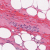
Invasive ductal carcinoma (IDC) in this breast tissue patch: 0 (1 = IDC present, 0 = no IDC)